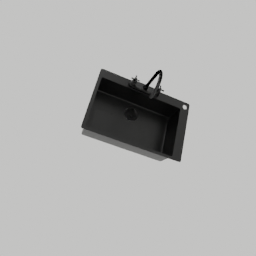
Label: appliances